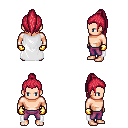
a pixel art fantasy rpg character, male body template, human, light skin, white cape, magenta pants, ruby red long topknot hairstyle, gold gloves, four views (front, back, left, right), 2x2 character sprite sheet, small pixel art, hard edges, no anti-aliasing